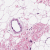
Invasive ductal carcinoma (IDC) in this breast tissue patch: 0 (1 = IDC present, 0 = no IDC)